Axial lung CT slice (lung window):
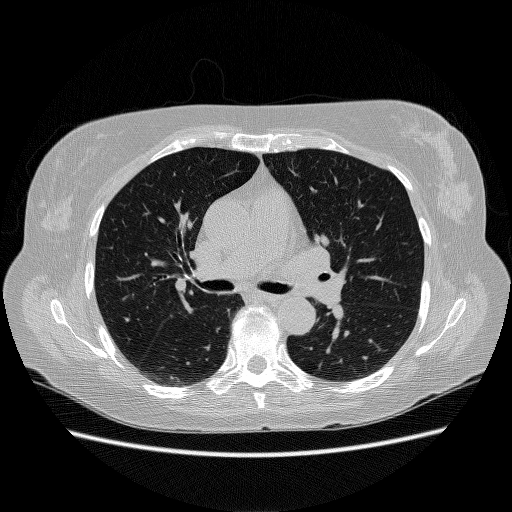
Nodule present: no